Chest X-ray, AP view. Patient: 56 years old, sex F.
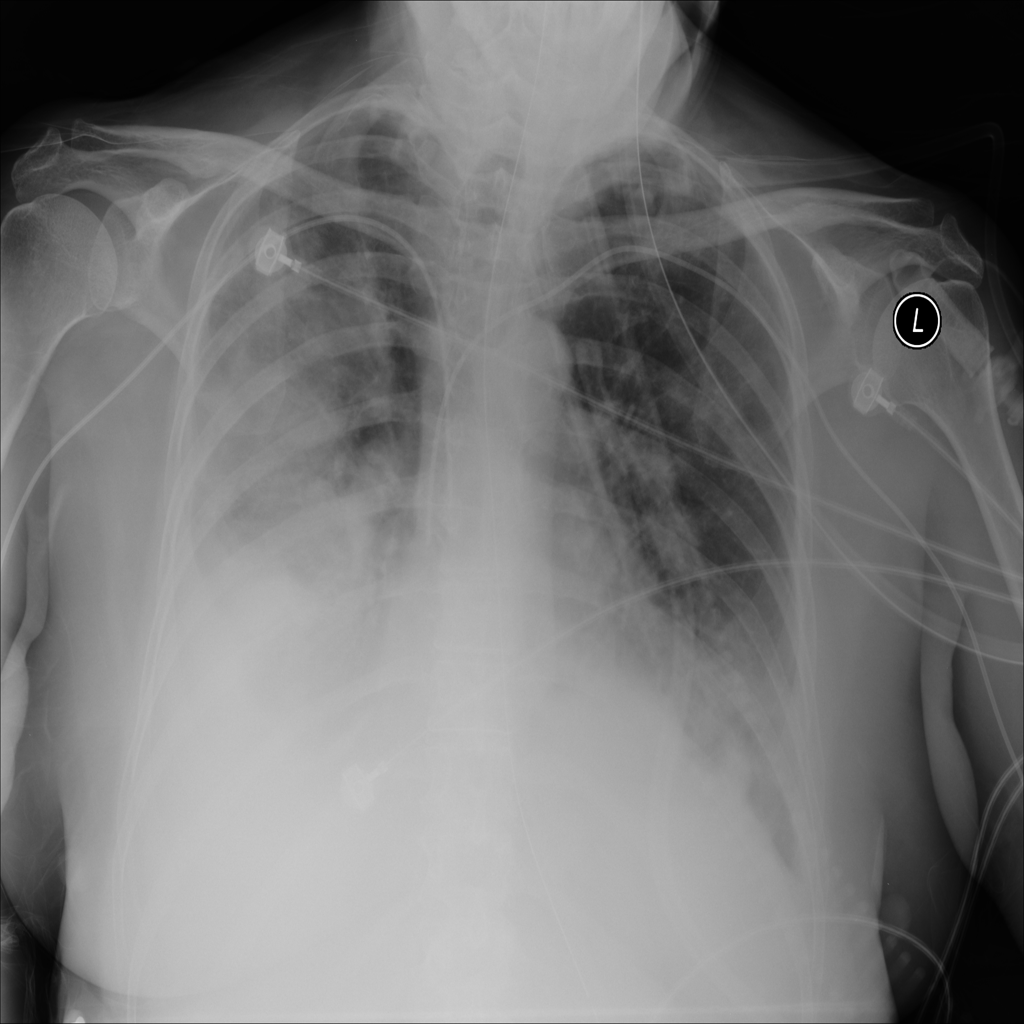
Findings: Effusion